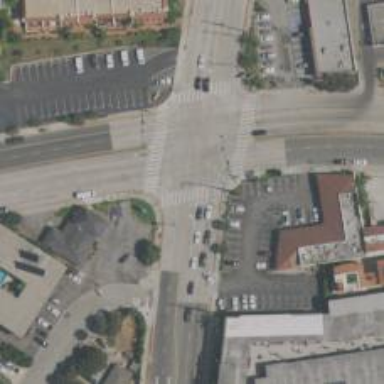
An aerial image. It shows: Marked road crossing.